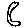
Label: moon